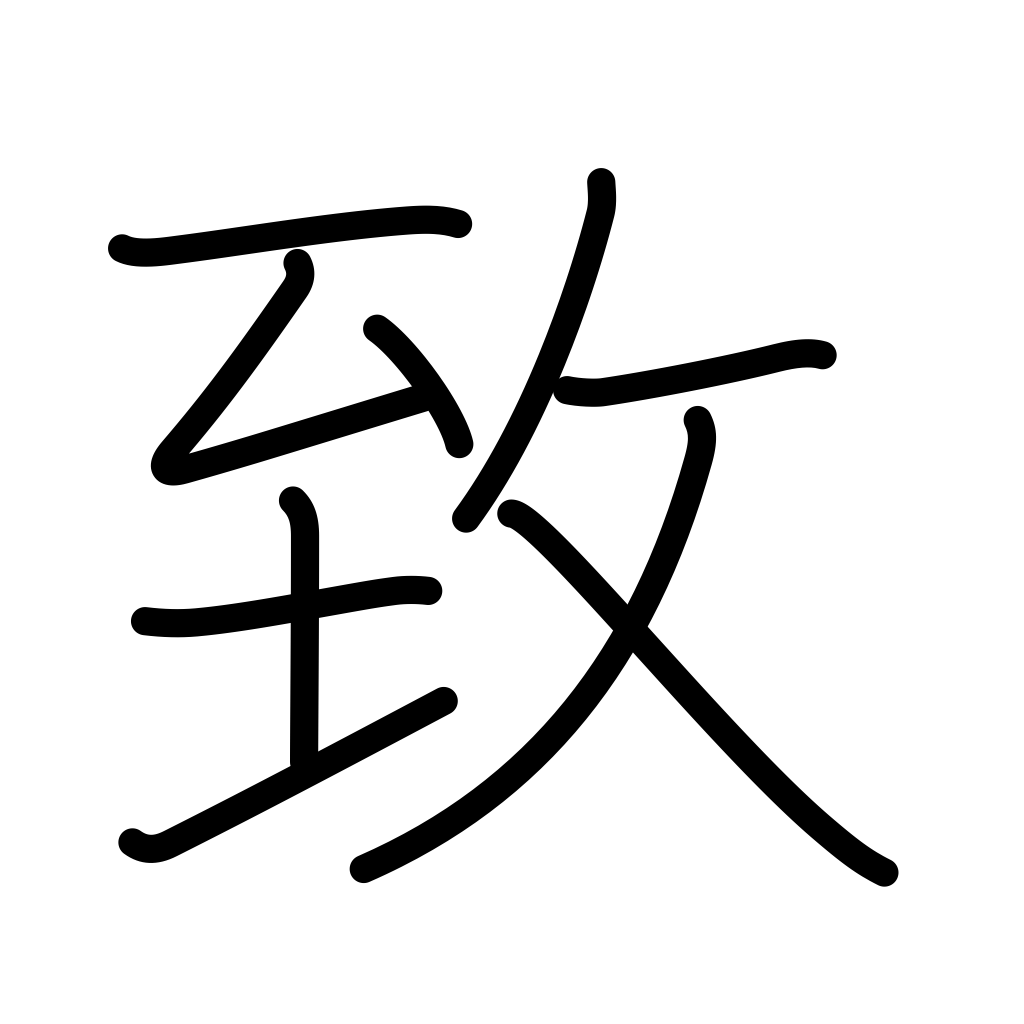
Meaning: doth, do, send, forward, cause, exert, incur, engage